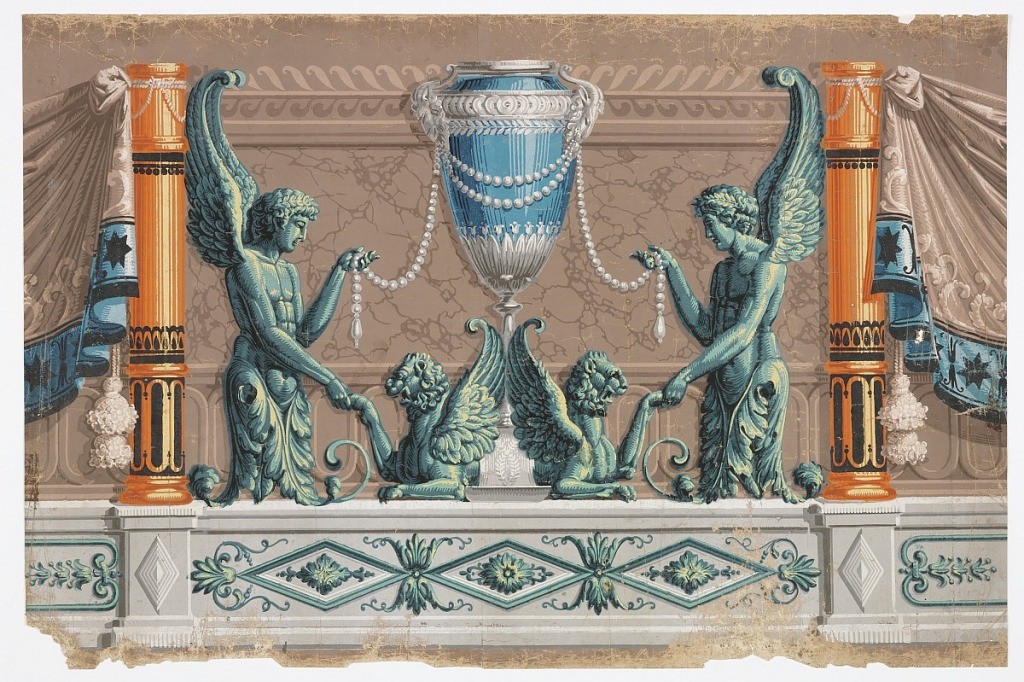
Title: Dado
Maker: Jacquemart & Bénard, France
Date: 1790
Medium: Block printed on handmade paper
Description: Vase at center, from which are suspended ropes of pearls. Two winged terms at either side catch up the ends of the pearl ropes and with their hands grasp the paws of two addorsed griffins seated at the base of the vase. Columns and drapery at either side.  Printed in shades of mauve, turquoise, blues, pink, taupe, brown, yellow, orange, black and white.